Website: macys
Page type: customer-info-address
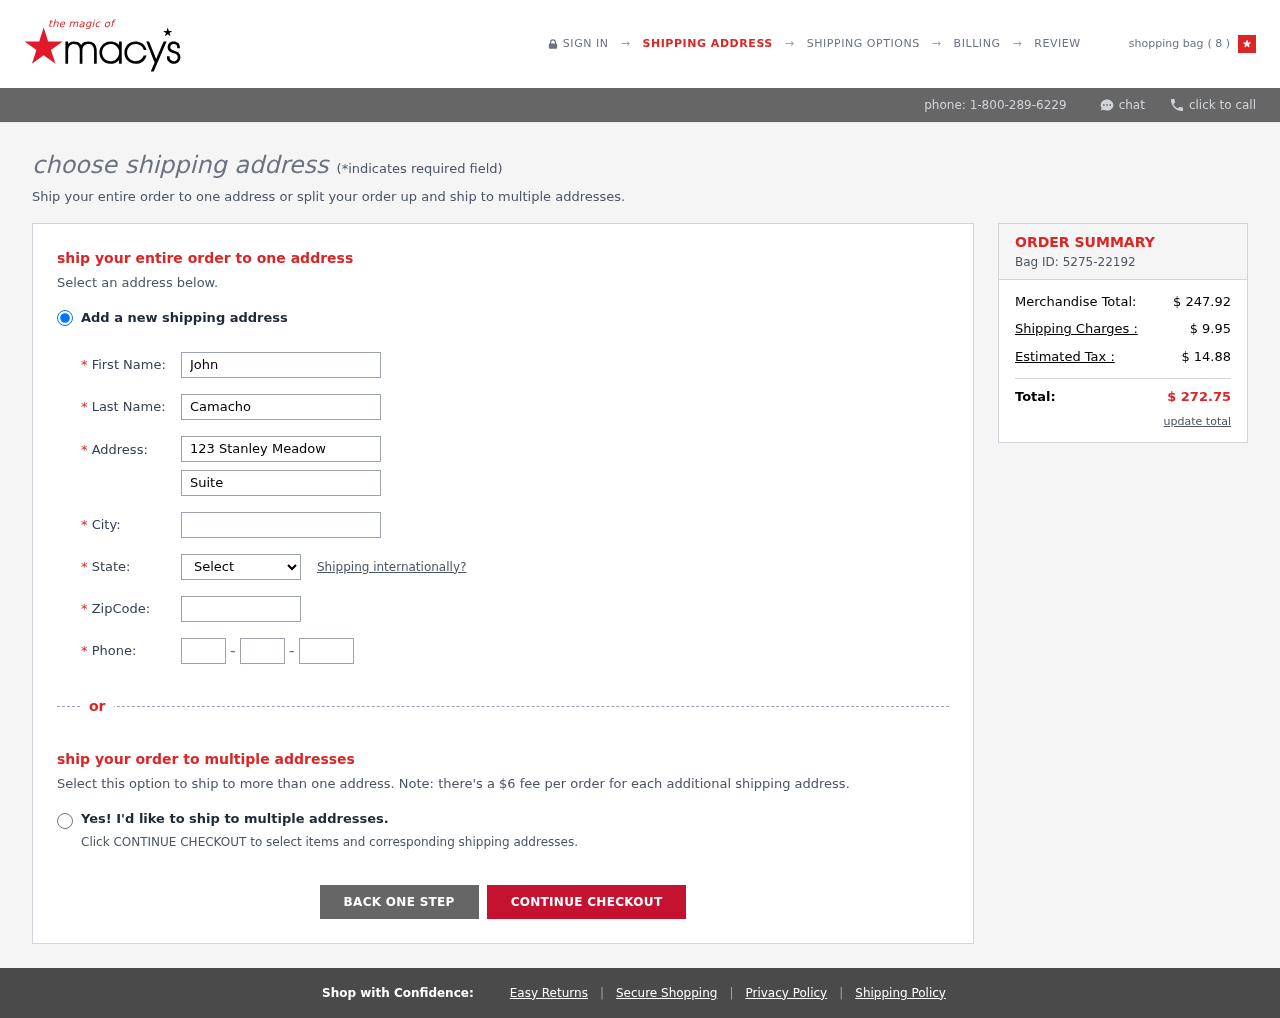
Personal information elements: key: PII_CITY
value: New Lisafurt
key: PII_FIRSTNAME
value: John
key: PII_LASTNAME
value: Camacho
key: PII_PHONE_AREA
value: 984
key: PII_PHONE_PREFIX
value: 376
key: PII_PHONE_SUFFIX
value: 4803
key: PII_POSTCODE
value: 38554
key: PII_STATE_ABBR
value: MI
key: PII_STREET
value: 123 Stanley Meadow
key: PII_STREET2
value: Suite 357
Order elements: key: ORDER_NUM_ITEMS
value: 8
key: ORDER_ID
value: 5275-22192
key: ORDER_SUBTOTAL
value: $ 247.92
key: ORDER_SHIPPING_COST
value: $ 9.95
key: ORDER_TAX
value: $ 14.88
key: ORDER_TOTAL
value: $ 272.75